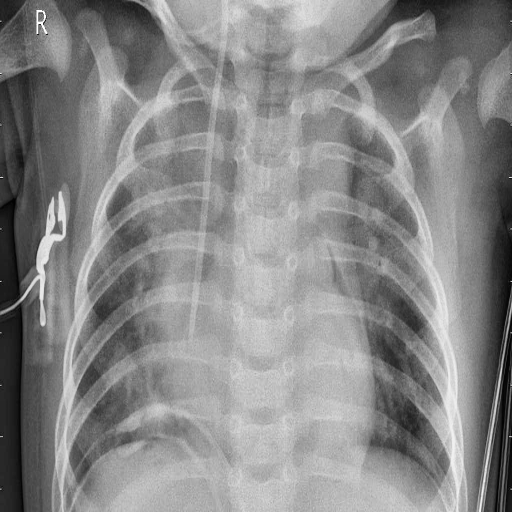
Finding: PNEUMONIA